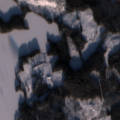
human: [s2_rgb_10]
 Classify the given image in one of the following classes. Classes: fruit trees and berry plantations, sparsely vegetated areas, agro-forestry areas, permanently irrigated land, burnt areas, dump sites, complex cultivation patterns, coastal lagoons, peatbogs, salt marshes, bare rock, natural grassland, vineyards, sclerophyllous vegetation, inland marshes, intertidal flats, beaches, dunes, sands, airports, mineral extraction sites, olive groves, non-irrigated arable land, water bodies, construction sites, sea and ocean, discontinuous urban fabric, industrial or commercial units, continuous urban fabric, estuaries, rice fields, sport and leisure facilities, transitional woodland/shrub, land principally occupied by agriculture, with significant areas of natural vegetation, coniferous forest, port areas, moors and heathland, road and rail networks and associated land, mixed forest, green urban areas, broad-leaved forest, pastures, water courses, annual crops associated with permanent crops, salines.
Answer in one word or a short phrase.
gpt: coniferous forest, transitional woodland/shrub, water bodies